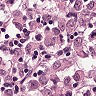
Metastatic tissue present: yes